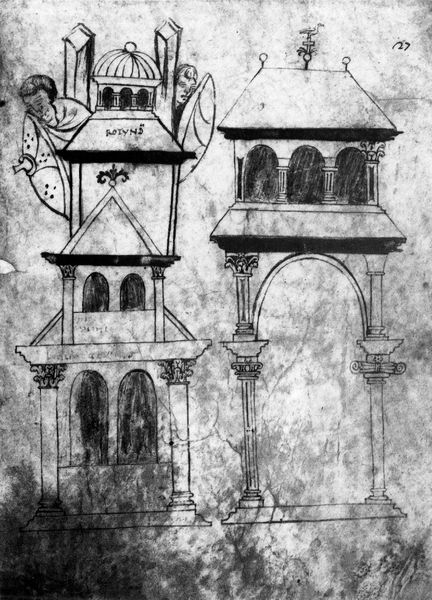
Titel: Musterbuchfragmente aus Saint-Benoît-sur-Loire
Institution: Rom, Biblioteca Vaticana
Schlagwörter: mann, schatten, menschen, fenster, pfeiler, skizze, säule, säulen, zeichnung, dach, gebäude, haus, architektur, turm, bogen, fassade, giebel, figuren, rundbogen, kuppel, bögen, schild, türme, schwarzweiß, text, kapitell, flecken, plan, schief, zeichung, geäude, dachreiter, wachturm